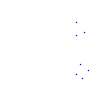
Particle: proton